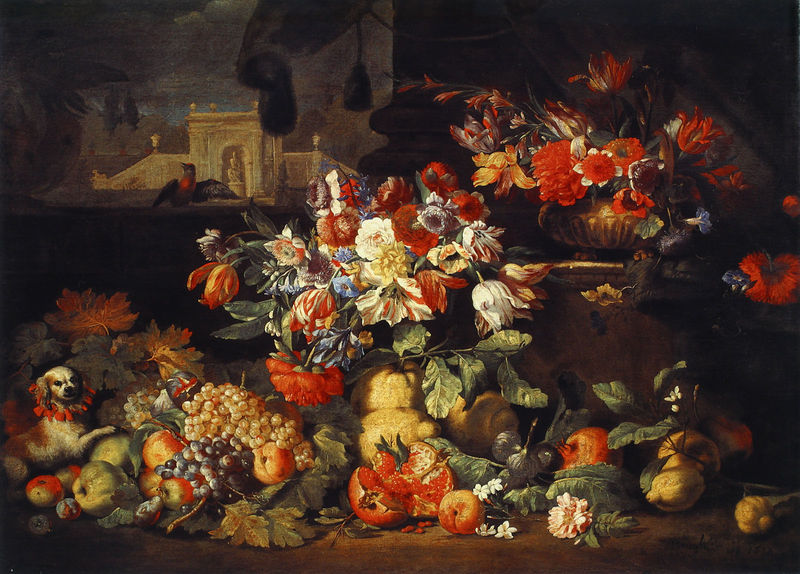
Titel: Blumen und Früchte in einer Landschaft
Künstler: Abraham Brueghel
Institution: Brüssel, Musées Royaux d’Art et d’Histoire
Schlagwörter: blau, blätter, laub, vogel, blumen, bunt, hintergrund, schwarz, säule, tisch, ausblick, blüten, haus, hund, obst, rot, stein, zweige, feigen, frucht, früchte, skulptur, statue, stilleben, stillleben, trauben, vase, apfel, hündchen, äpfel, treppe, tulpen, korb, glänzend, podest, strauß, birne, blütenblätter, birnen, antike, krause, pfingstrosen, granatapfel, schnecke, zitrone, quitten, #stein, statie, aple